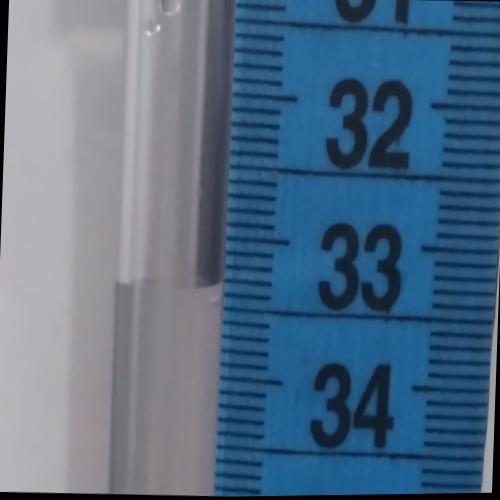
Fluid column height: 33.3 cm